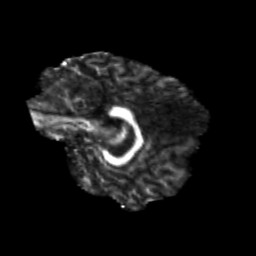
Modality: FA
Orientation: sagittal
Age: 22
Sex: male
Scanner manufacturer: siemens
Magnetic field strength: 3 T
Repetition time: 3.5 s
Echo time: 0.113 s